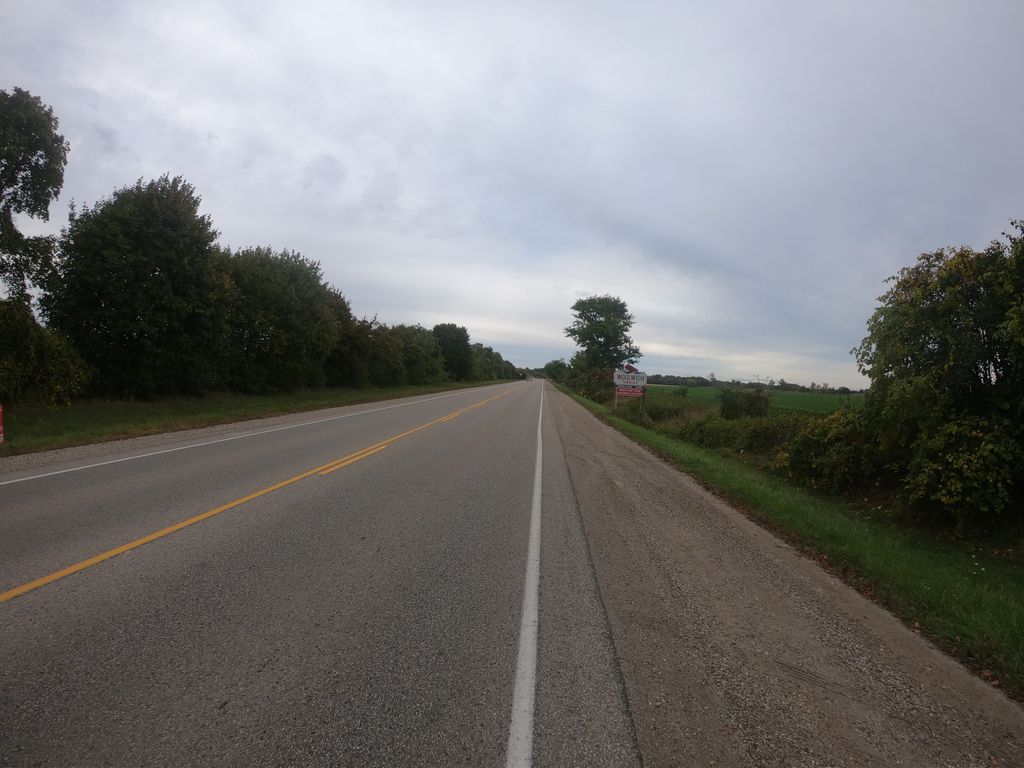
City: kitchener-waterloo